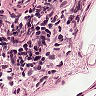
Metastatic tissue present: no